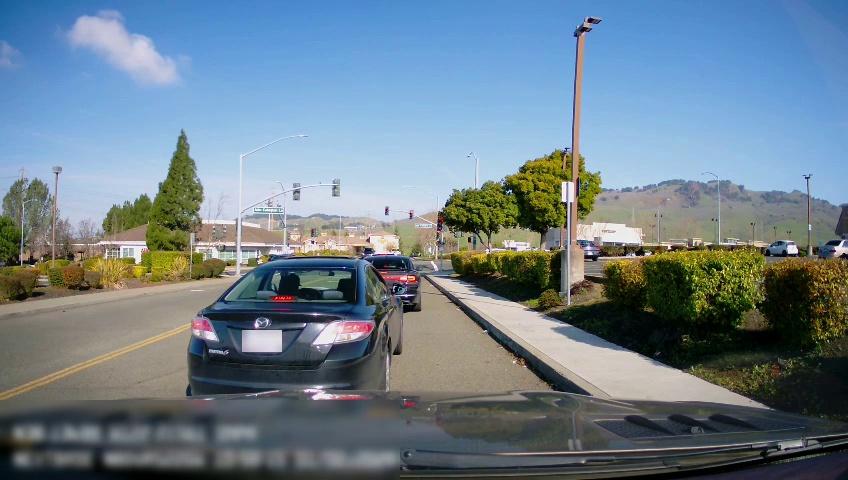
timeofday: Day
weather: Sunny
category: Drivable Space
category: Vehicles | Car
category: Vehicles | Car
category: Vehicles | Car
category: Vehicles | Car
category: Vehicles | Car
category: Vehicles | SUV
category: Vehicles | SUV
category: Lanes | Current Lane
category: Lanes | Opposite Lane
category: Traffic | Signs
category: Traffic | Signs
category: Traffic | Lights
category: Traffic | Lights